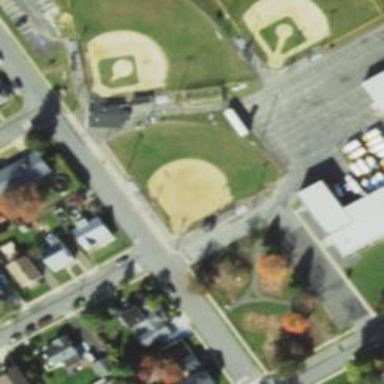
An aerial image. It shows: Baseball pitch for leisure land activities.